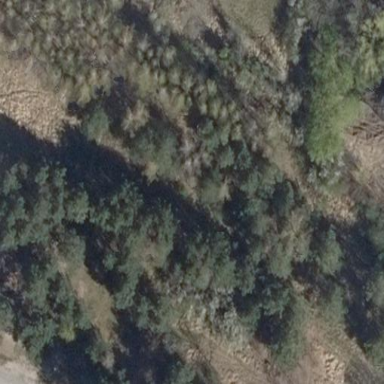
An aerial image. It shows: Forest area.